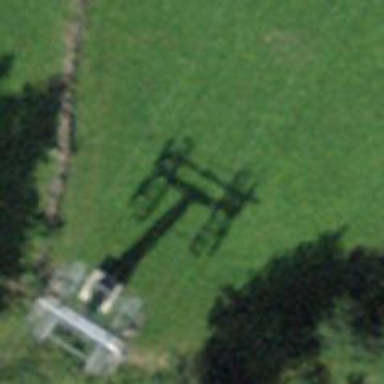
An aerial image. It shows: Pylon used for aerialway.